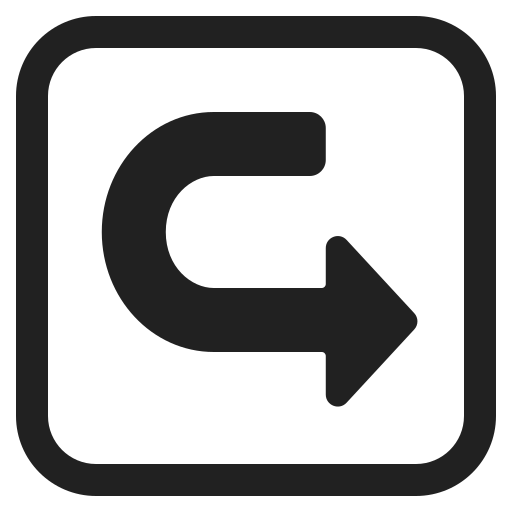
left arrow curving right high contrast